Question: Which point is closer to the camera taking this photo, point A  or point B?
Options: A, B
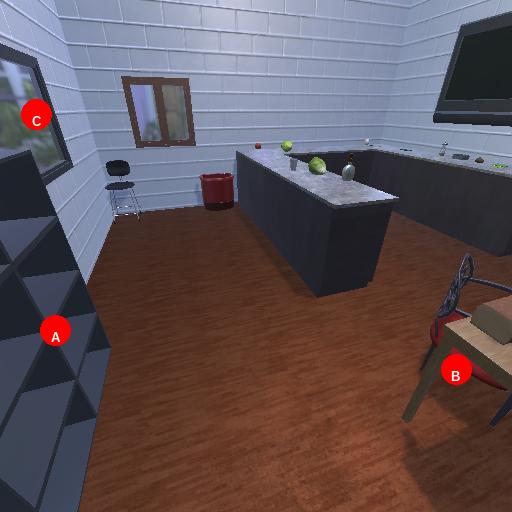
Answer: A